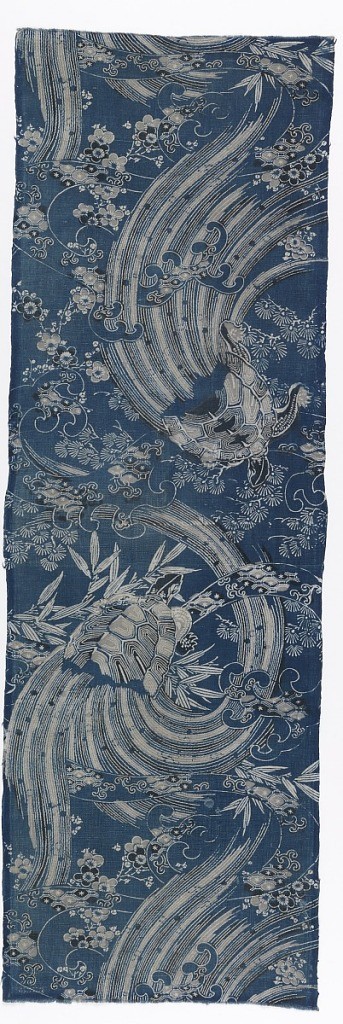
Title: Textile
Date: late 19th century
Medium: cotton Technique: plain weave, patterned with stencil-applied paste resist (katazome) indigo dyed
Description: Length of resist-dyed cotton with broad sweeping water forms framing two turtles swimming toward each other, with flowering plum and pine branches. In white, gray and black on a blue ground.